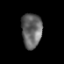
Tissue: prostate
Cell type: Epithelial cells
Senescence score: 0.2668
Nuclear area (px): 689
Mean DAPI intensity: 102.631